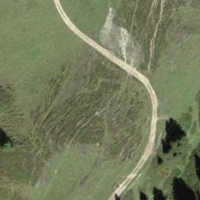
EUNIS habitat code: 23
Species observed at this site:
Geum montanum